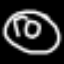
Label: donut